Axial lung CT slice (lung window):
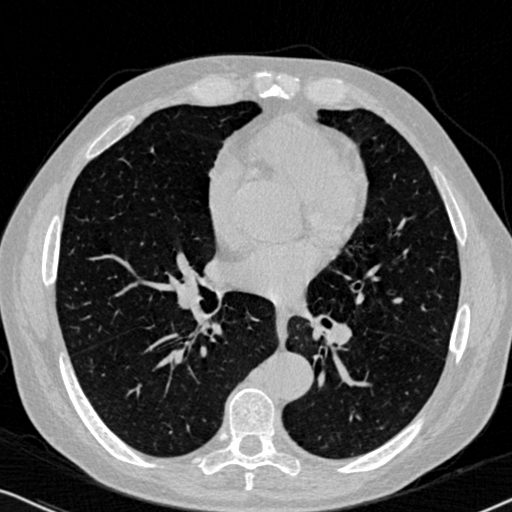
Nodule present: no